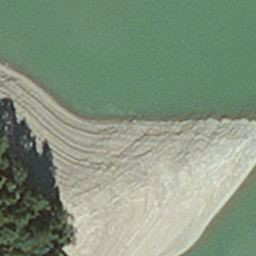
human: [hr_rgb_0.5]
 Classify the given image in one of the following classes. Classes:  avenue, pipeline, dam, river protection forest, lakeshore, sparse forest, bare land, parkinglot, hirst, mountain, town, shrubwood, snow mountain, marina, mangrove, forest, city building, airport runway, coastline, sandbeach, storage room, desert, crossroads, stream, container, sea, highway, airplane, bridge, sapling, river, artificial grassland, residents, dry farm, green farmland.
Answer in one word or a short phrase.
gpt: hirst